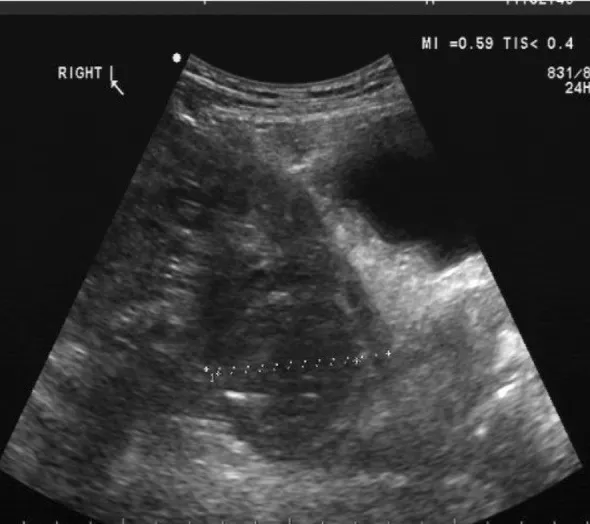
Transvaginal ultrasound image of the right uterine artery pseudoaneuyrsm.
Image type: radiology (ultrasound)